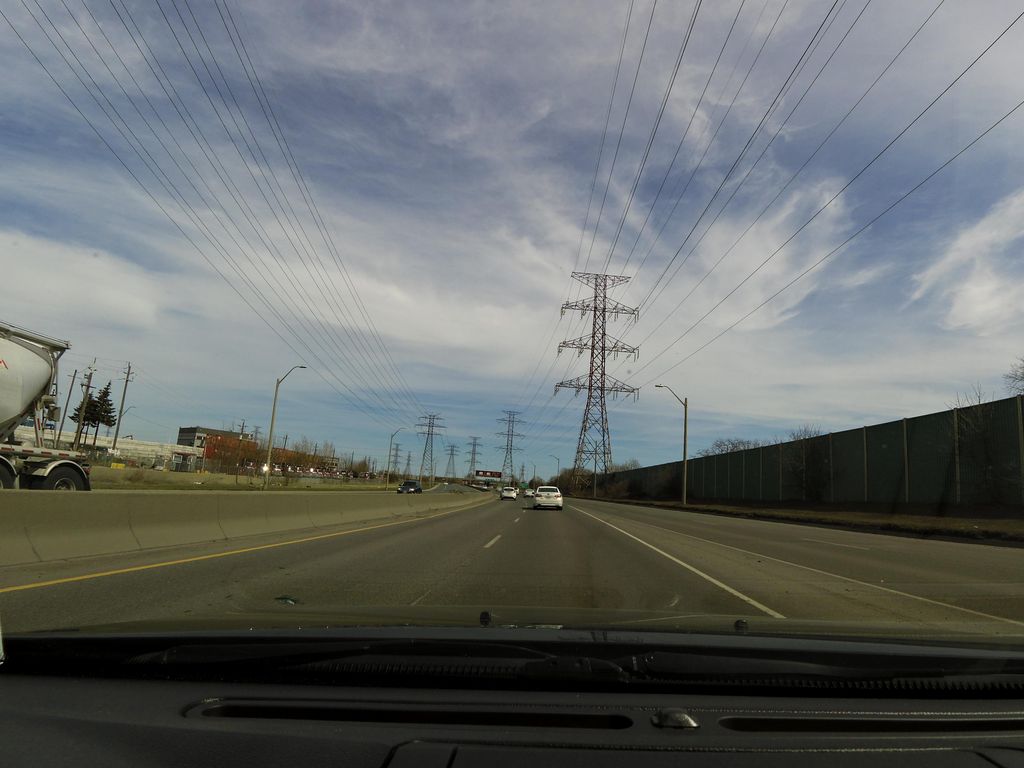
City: hamilton